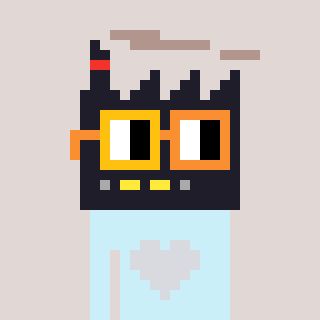
a pixel art character with square yellow and orange glasses, a factory-shaped head and a cold-colored body on a warm background